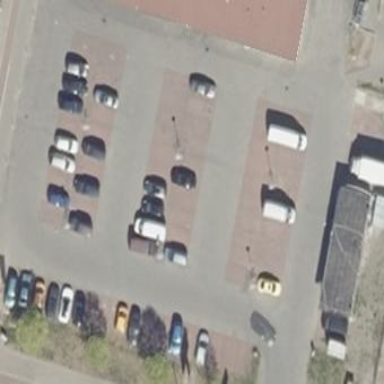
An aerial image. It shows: Parking area with surface.